九年级 · 立体几何学
如图是一个正方体纸盒的展开图, 当折成纸盒时, 与点 1 重合的点是

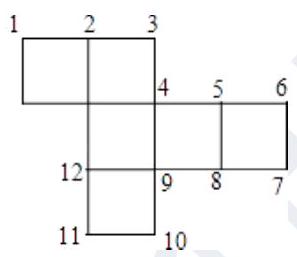
答案: 7 和 11
解析: 由正方体展开图的特征得出, 折叠成正方体后, 点 1 所在的正方形分别和点 7、点 11 所在的两个正方形相交，

故点 1 与点 $7 、$ 点 11 重合.

故答案为 7 和 11 .